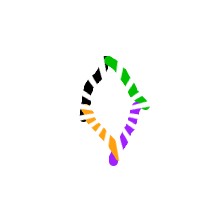
Shape: rhombus